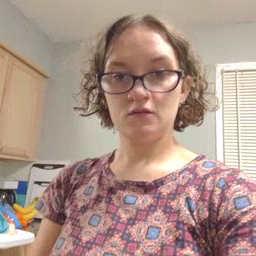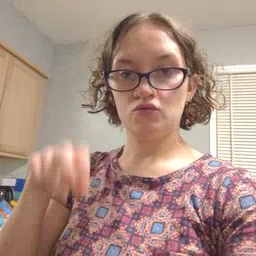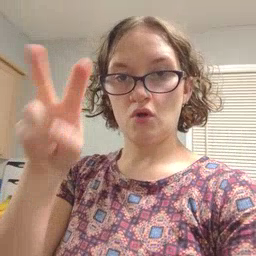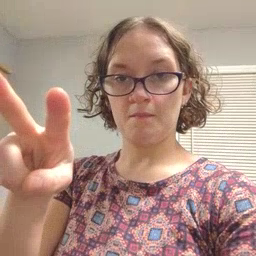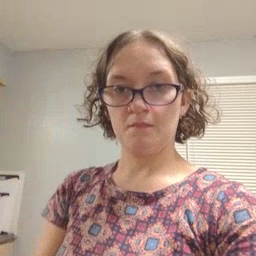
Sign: jump